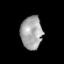
Tissue: prostate
Cell type: T cells
Senescence score: 0.3454
Nuclear area (px): 699
Mean DAPI intensity: 164.059